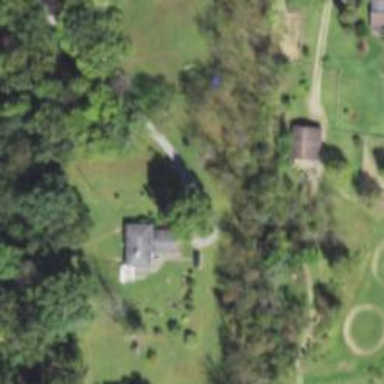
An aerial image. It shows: Driveway.